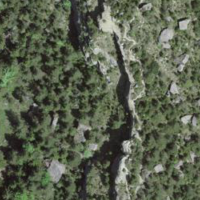
EUNIS habitat code: 32
Species observed at this site:
Neottia nidus-avis
Cephalanthera rubra
Cephalanthera longifolia
Cypripedium calceolus